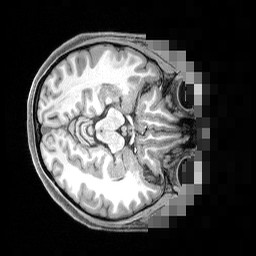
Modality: T1w
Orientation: axial
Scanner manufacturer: siemens
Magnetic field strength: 3 T
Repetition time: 2.4 s
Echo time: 0.00256 s